Field crop: tomato
Growth stage: 2
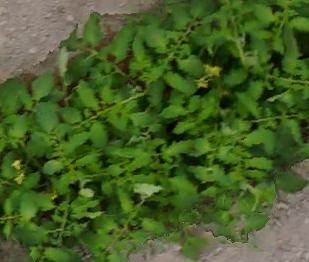
Species: tomato